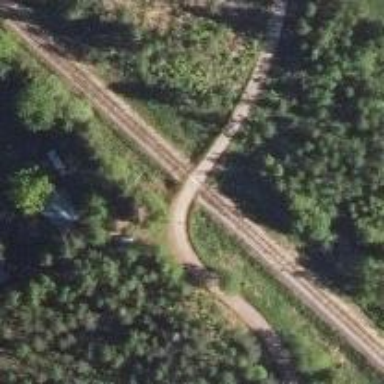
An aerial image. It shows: Level crossing with saltire marking.